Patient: sex M, age 34
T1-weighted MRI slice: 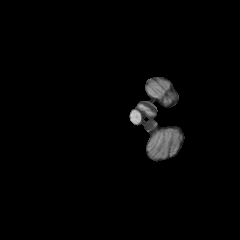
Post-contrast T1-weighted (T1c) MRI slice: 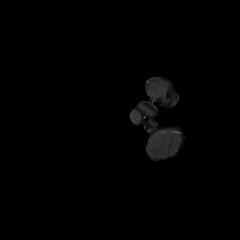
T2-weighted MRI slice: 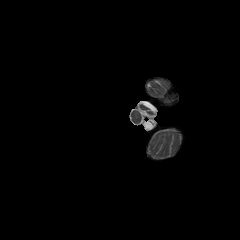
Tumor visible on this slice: no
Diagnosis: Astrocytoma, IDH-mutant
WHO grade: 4